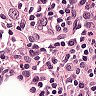
Metastatic tissue present: yes